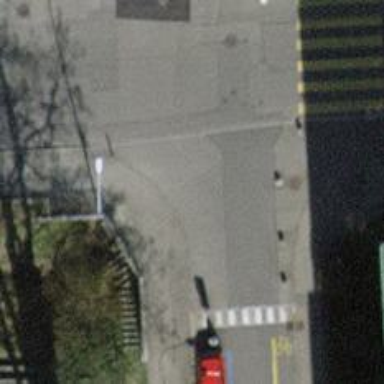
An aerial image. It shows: Residential road with asphalt surface. There are sidewalks on both sides and cycle lane in the opposite lane.